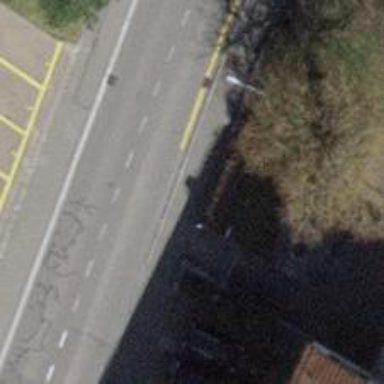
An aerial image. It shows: Marked crossing with pedestrian island.